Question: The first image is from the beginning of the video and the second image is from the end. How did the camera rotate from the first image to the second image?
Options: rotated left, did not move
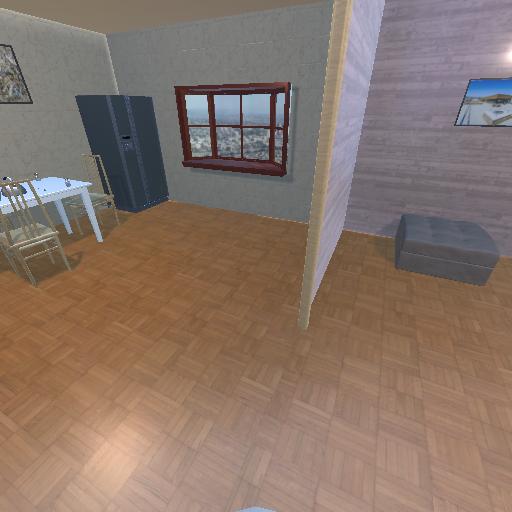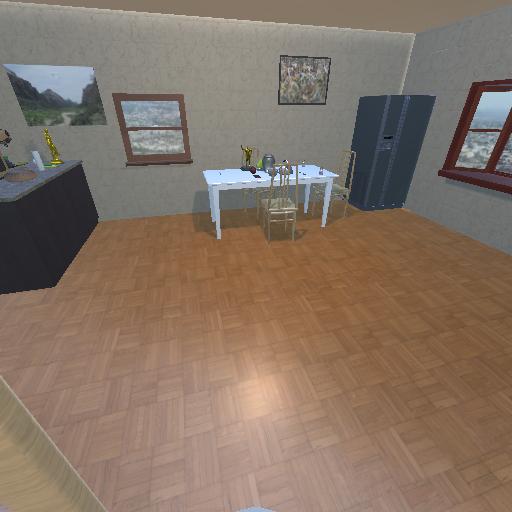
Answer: rotated left